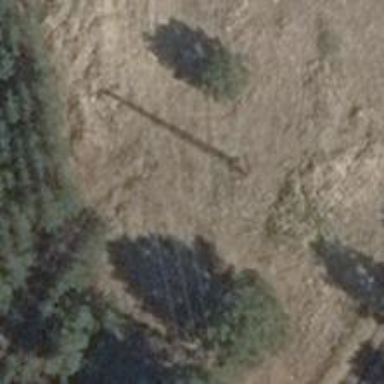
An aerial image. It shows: Power pole.